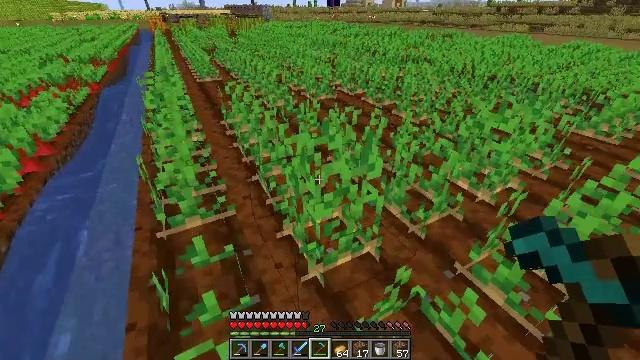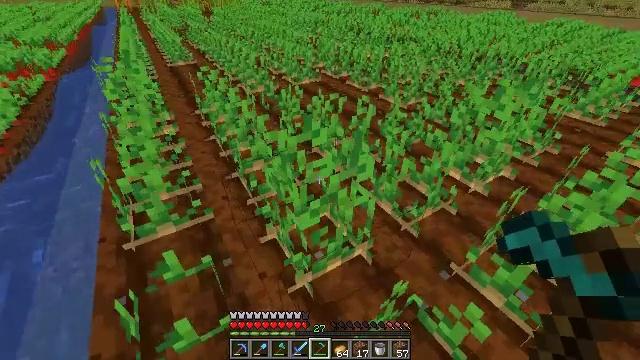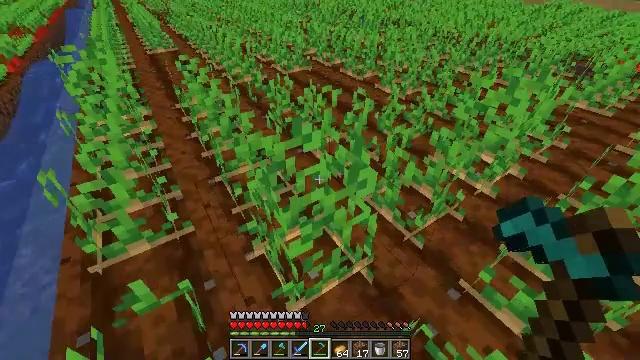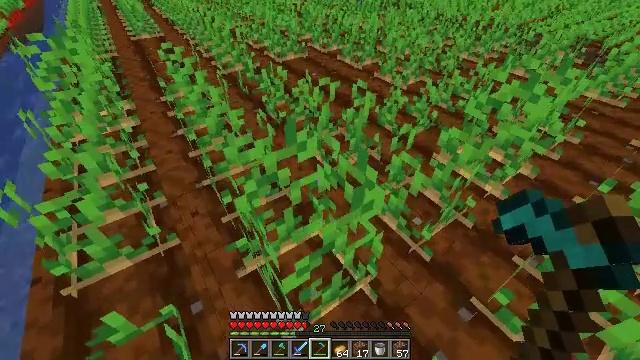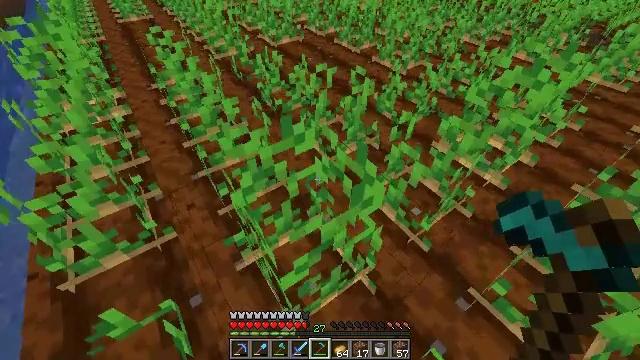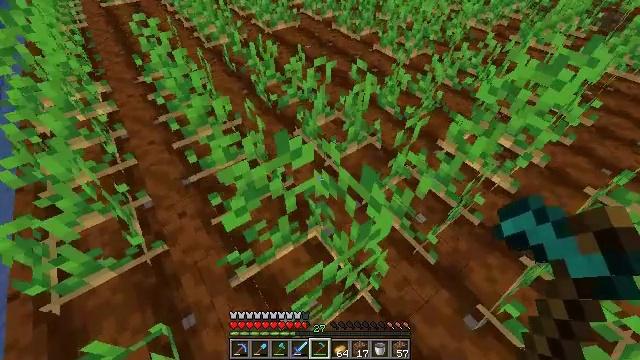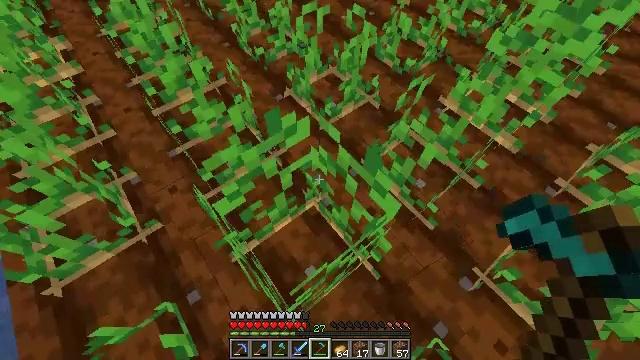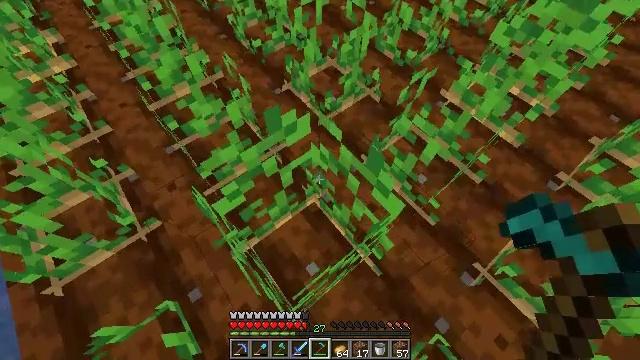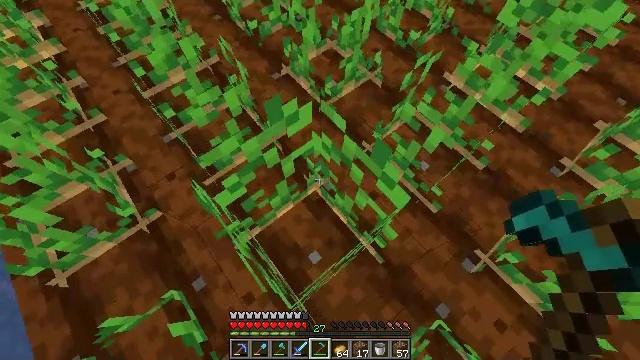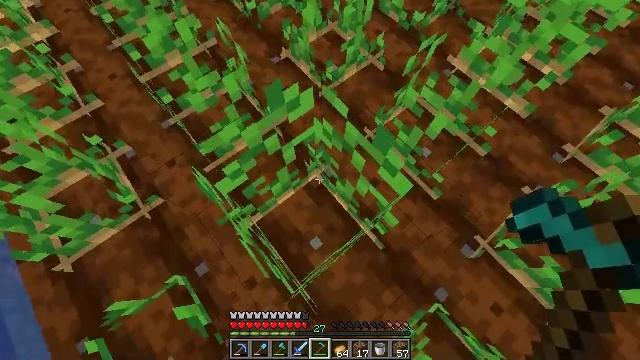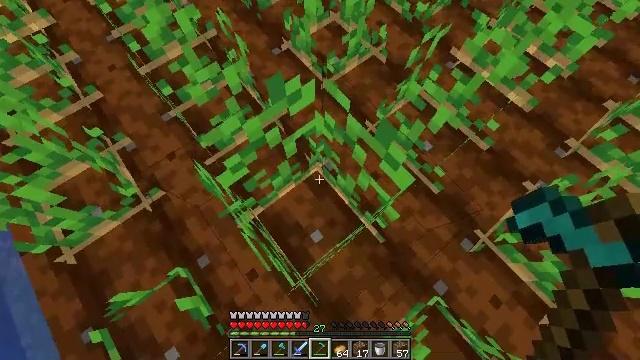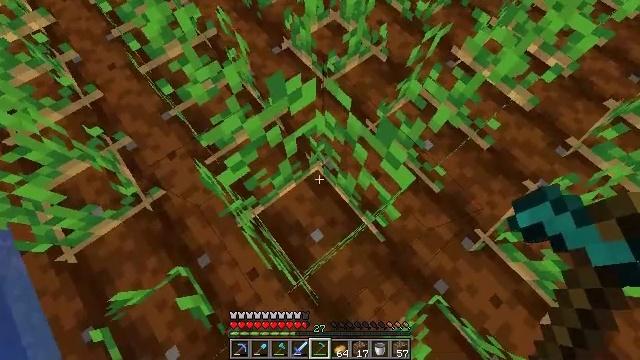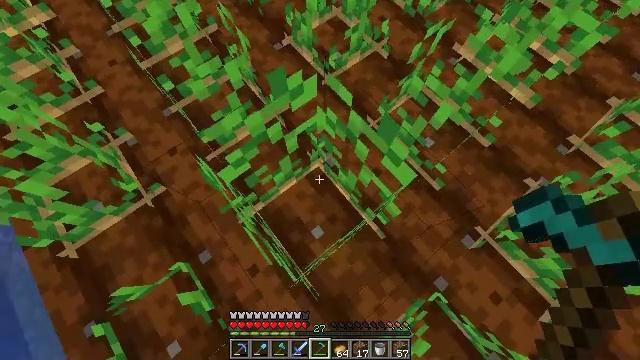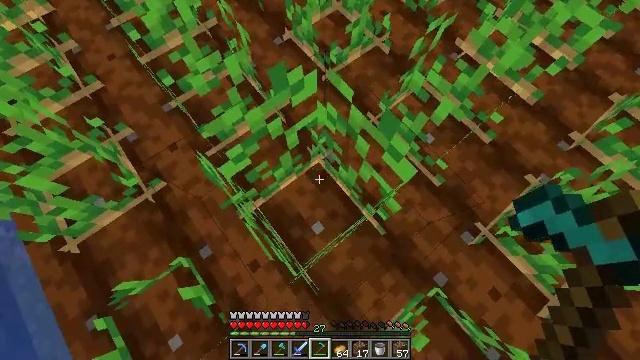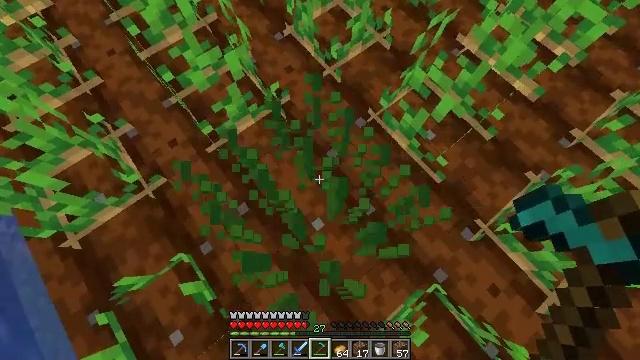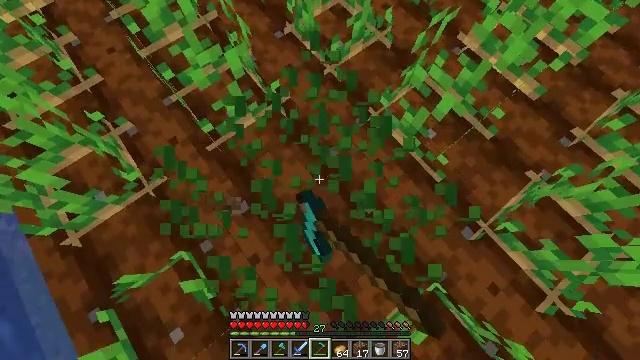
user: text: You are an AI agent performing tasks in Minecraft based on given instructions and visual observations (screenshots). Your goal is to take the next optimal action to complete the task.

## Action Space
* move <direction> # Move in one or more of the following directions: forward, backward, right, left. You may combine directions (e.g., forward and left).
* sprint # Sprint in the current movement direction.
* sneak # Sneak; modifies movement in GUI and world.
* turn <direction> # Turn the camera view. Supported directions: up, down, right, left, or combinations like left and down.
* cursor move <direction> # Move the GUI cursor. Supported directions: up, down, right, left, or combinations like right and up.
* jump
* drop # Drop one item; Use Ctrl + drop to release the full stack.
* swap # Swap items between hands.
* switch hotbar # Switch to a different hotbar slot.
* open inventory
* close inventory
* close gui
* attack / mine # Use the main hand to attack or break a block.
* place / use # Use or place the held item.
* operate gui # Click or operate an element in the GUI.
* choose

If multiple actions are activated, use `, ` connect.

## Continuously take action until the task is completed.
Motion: motion action
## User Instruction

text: Harvest potatoes.
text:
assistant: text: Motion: move forward, turn right and down
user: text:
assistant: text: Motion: move forward, turn right and down
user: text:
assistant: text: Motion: move forward, turn down
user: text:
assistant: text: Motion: move forward, turn down
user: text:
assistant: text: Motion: turn down
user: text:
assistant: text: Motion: turn right and down
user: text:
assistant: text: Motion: turn down
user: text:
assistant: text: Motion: turn down
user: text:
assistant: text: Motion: turn down
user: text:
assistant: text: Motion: turn down
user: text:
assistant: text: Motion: no_op
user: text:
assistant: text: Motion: no_op
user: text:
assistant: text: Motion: no_op
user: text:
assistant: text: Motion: attack / mine
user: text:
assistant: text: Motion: attack / mine
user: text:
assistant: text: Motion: attack / mine
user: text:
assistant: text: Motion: turn right and up
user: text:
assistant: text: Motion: turn right and up
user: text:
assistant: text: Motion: turn right and up
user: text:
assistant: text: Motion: turn up
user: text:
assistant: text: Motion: turn left and up
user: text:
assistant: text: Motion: no_op
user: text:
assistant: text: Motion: no_op
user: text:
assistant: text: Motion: move forward
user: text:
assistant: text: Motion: move forward
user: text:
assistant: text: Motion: move forward
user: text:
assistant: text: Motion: move forward, turn right
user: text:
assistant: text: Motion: move forward
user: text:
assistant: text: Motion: no_op
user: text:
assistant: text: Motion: move right